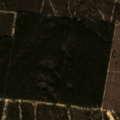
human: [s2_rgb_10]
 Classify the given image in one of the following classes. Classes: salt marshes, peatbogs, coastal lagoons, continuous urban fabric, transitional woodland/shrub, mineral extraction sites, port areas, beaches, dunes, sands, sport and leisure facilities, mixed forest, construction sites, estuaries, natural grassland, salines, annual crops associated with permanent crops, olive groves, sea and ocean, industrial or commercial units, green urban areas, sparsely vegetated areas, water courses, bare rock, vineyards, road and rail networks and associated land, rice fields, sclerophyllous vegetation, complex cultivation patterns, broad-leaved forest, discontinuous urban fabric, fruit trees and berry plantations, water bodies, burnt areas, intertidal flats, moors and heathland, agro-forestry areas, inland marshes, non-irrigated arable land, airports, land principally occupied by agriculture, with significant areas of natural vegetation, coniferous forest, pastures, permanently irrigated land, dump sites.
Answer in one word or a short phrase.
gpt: broad-leaved forest, transitional woodland/shrub